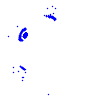
Particle: electron